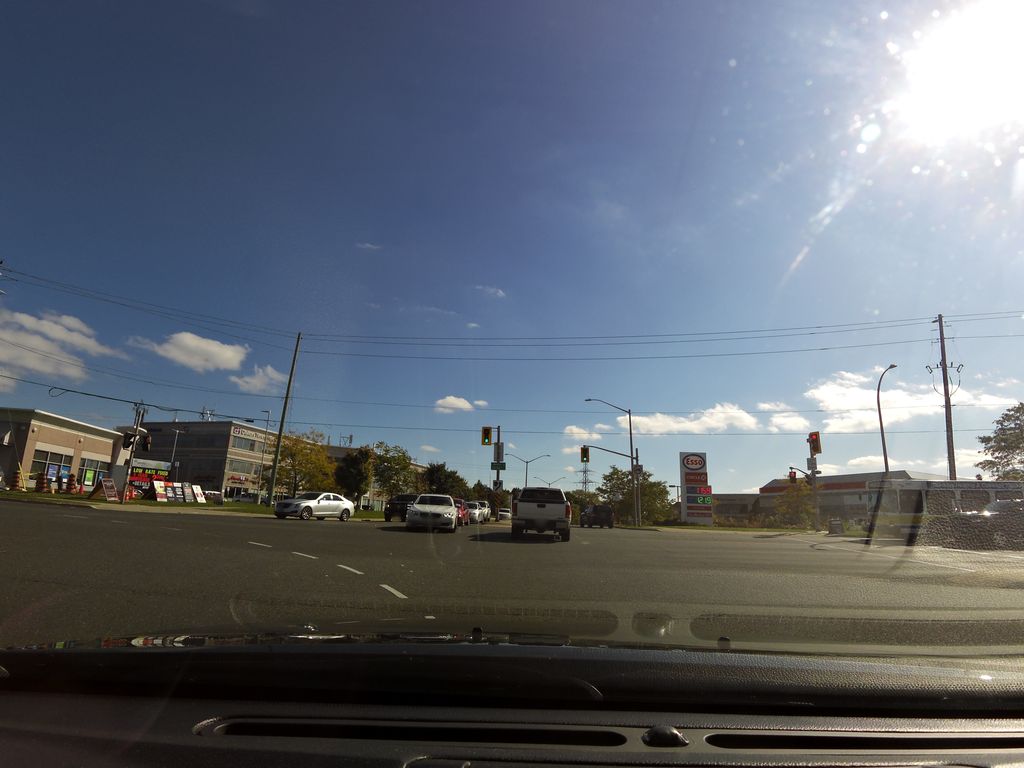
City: hamilton